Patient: sex M, age 54
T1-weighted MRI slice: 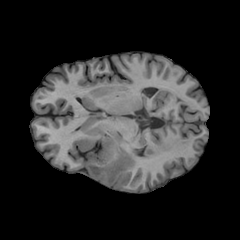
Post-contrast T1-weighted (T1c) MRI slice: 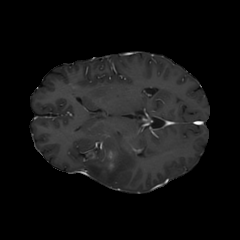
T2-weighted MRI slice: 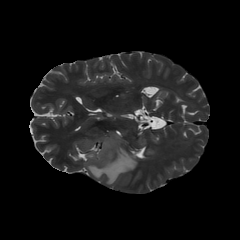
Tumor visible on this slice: yes
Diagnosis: Glioblastoma, IDH-wildtype
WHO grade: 4